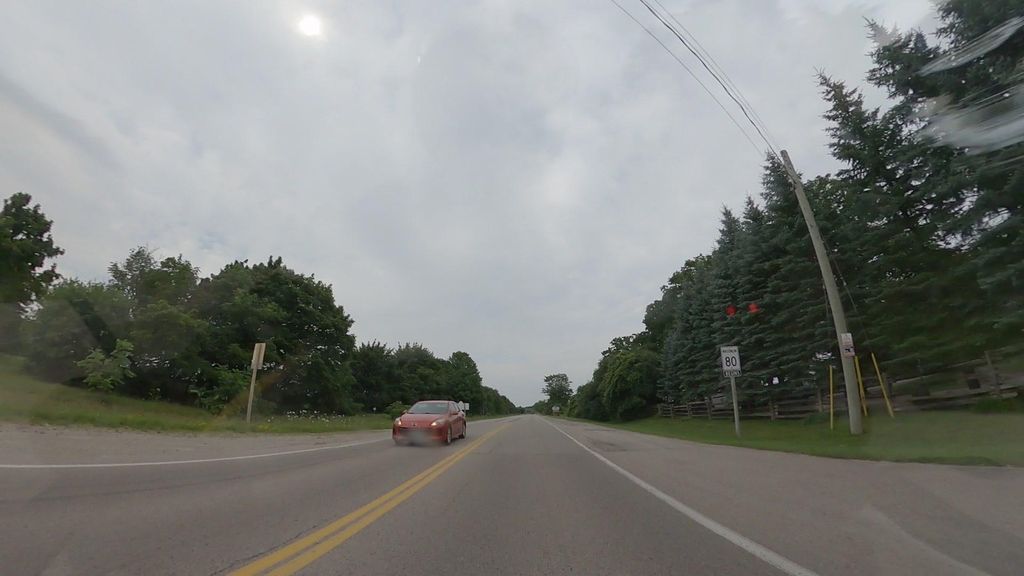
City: kitchener-waterloo